Question: I am getting invalid product identifiers back from the store, however I believe I have set up everthing correctly.
I think this might be due to the fact that I dont have a paid contract in effect.

I was allowed to set up the app's product, in iTunes connect, without the contract completed which suggests to me completing the paid contract might not be needed (I would rather not since this is a proof of concept app).
Does anyone know for sure if you can or can not test in the sandbox before this is set up?
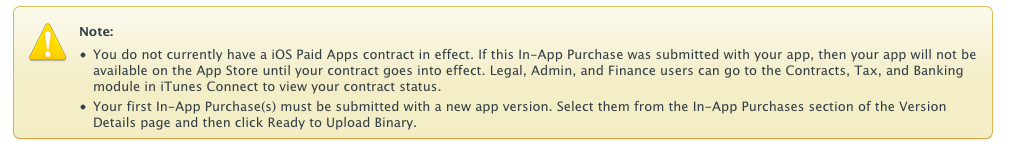
Answer: It turns out you only need to request the contract and enter tax information. I.e. you dont need to enter banking info for the Sandbox.
From my experience it worked as followed:
- Request the paid apps contract.You can now set up the in-app-purchase on your apps. However, you will get 'invalid product identifier' back from StoreKit if you try to use it.- Enter tax information.It now works.